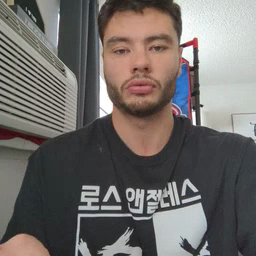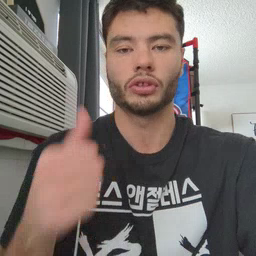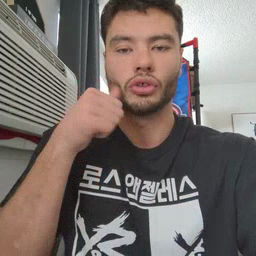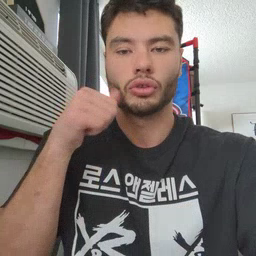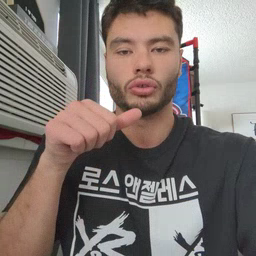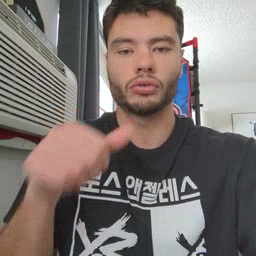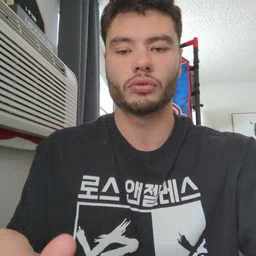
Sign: girl